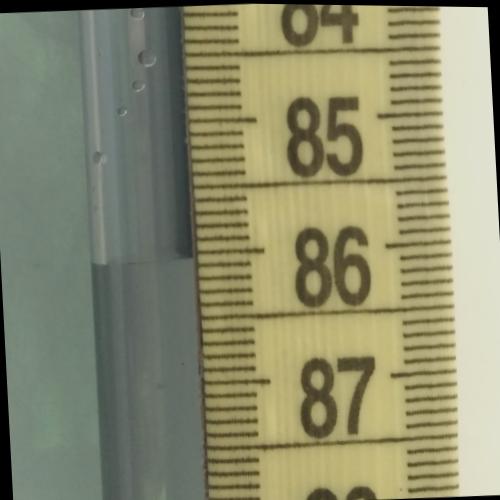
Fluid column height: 86.0 cm